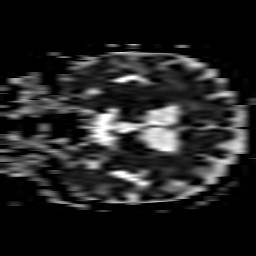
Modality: ADC
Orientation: coronal
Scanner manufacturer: philips
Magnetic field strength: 3 T
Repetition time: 4.509 s
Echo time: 0.05933 s